Question: I'm probably missing something obvious - but when I do '.Count' on a Dictionary or a Collection I'm getting the wrong count compared to the actual number of elements in the Dictionary or Collection.
I have code that counts the number of words in a string, and returns a 'Collection<KeyValuePair<string, uint>>'.
Here's my code:
'''
string myString = String.Format("Hello world this is test test test test hi");
var result = WordCounter.GetWordCollection(myString);
result.Dump(); //Using LINQPad .Dump() method
Console.WriteLine ("Counted {0} words in {1}ms", result.Count, stopwatch.Elapsed.Milliseconds);
foreach (var word in result)
{
Console.WriteLine ("{0} - {1}", word.Key, word.Value);
}
'''
Result:

What's going wrong?
Edit: I was counting the number of unique words without realising it, like the comment/answer said. I needed to use 'result.Sum(n => n.Value)'.
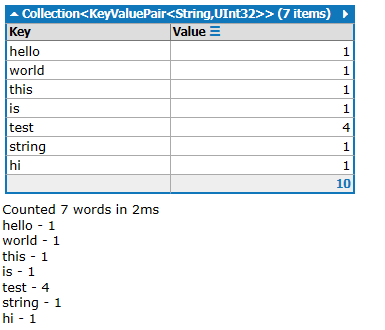
Answer: It is working properly - there are seven keys in the dictionary, each with a value representing how many times they were in the source text. The count of seven means there are seven unique words. Summing the values will give you the total word count including repetitions.